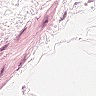
Metastatic tissue present: no